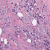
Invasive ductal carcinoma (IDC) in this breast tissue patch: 1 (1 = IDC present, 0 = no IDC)